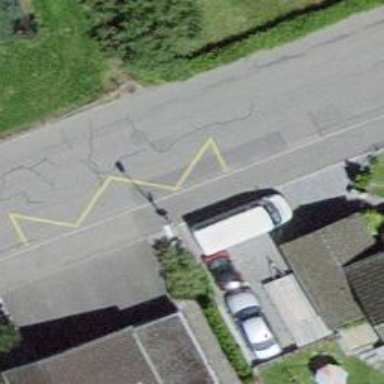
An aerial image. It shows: Public transport stop position.